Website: home-depot
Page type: receipt
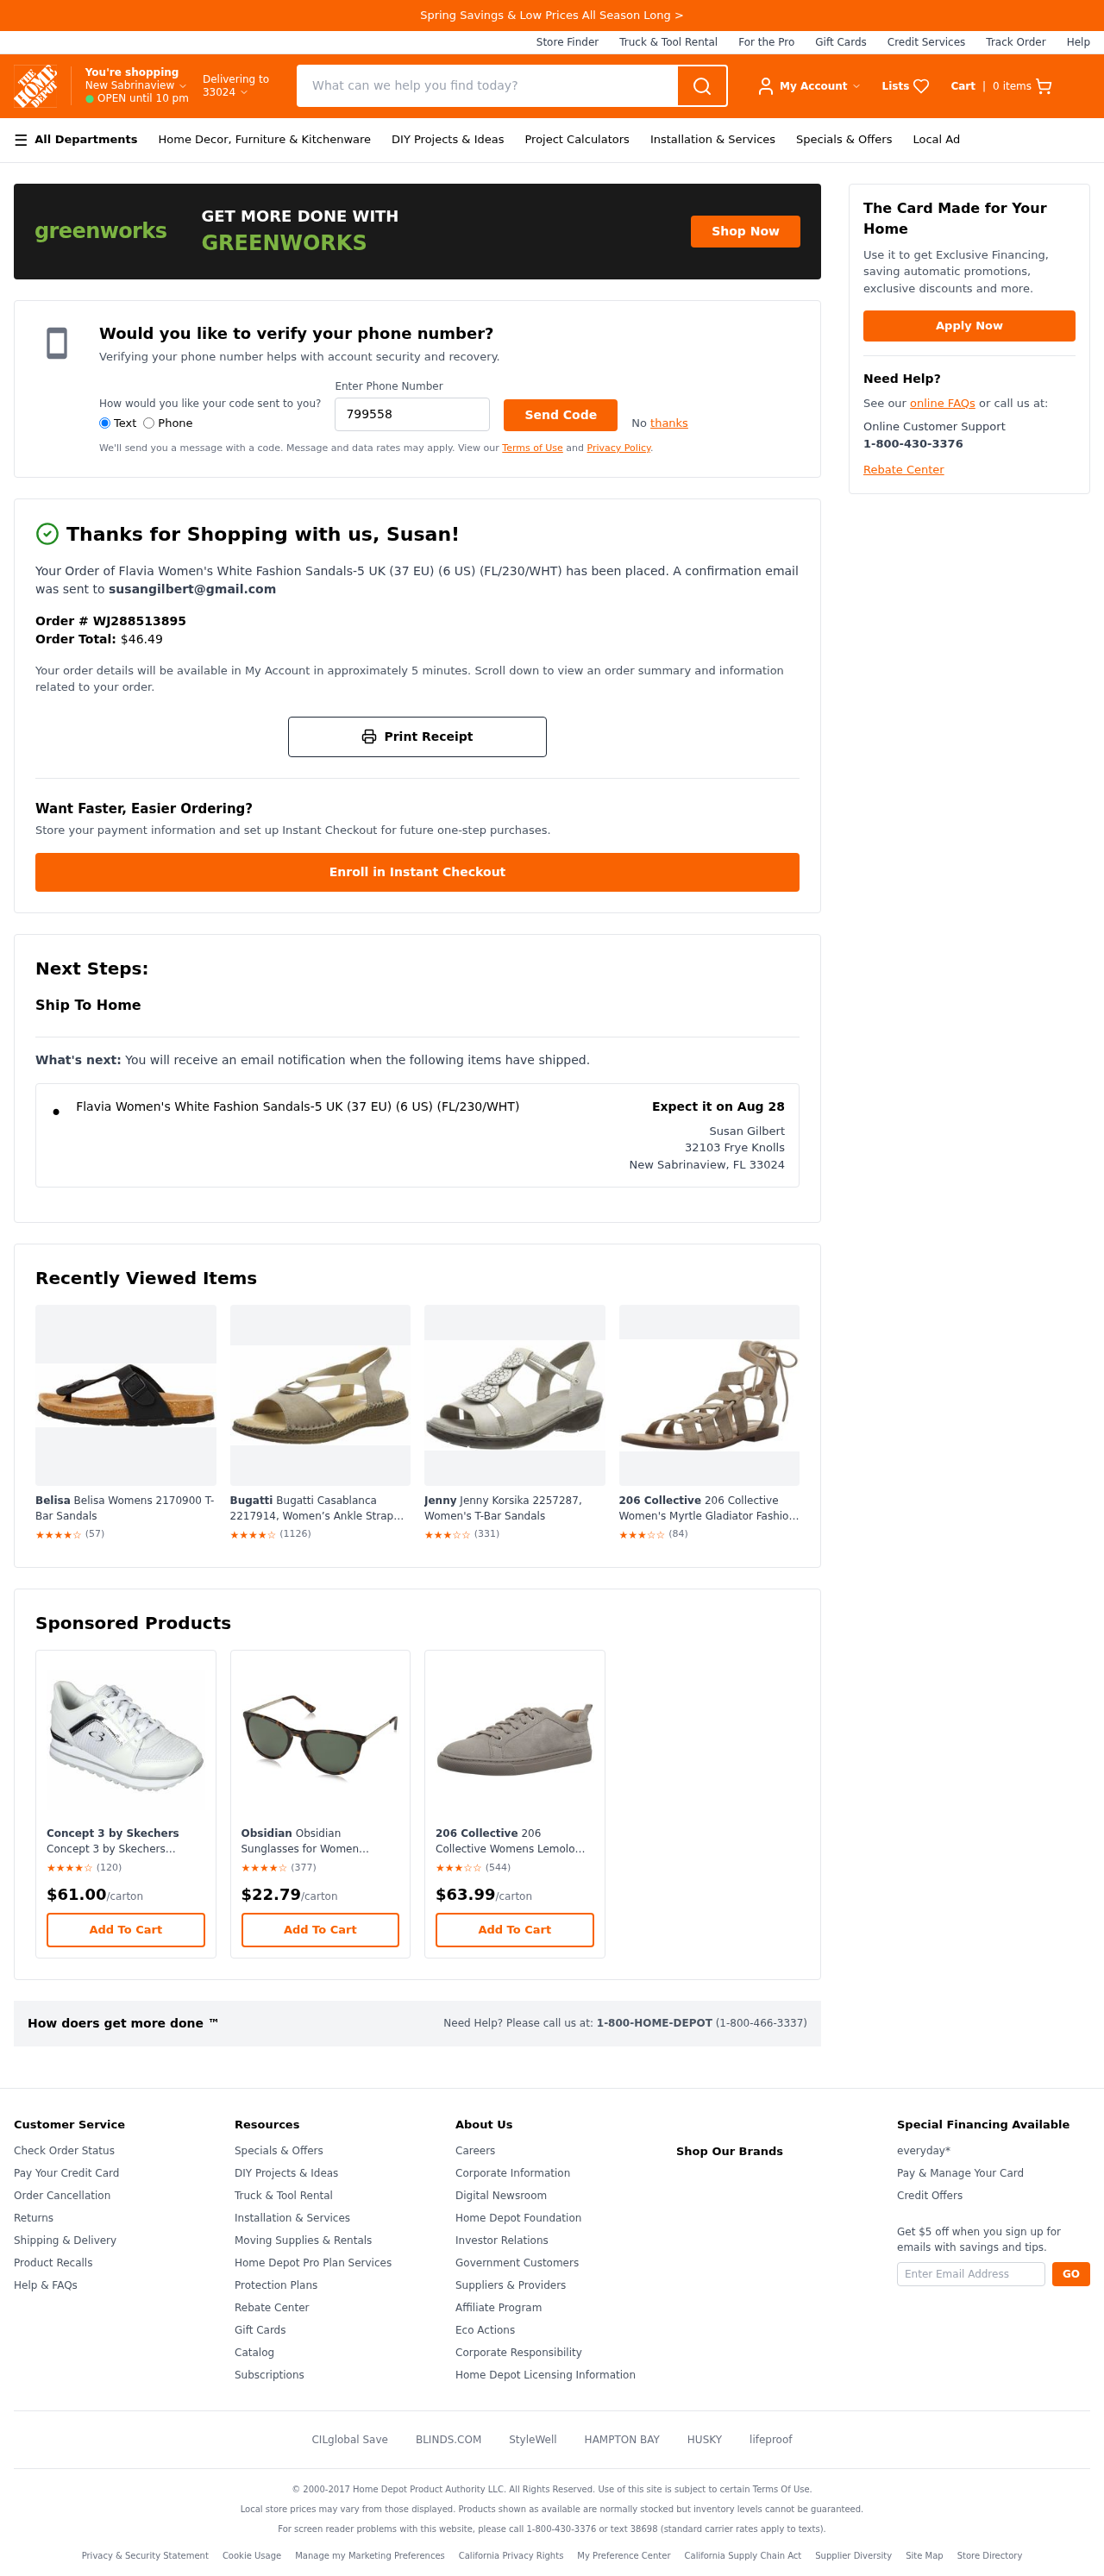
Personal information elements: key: PII_CITY
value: New Sabrinaview
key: PII_CITY_STATE_ZIP
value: New Sabrinaview, FL 33024
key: PII_EMAIL
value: susangilbert@gmail.com
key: PII_FIRSTNAME
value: Susan
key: PII_FULLNAME
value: Susan Gilbert
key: PII_PHONE
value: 7995580135
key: PII_POSTCODE
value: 33024
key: PII_STREET
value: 32103 Frye Knolls
Product elements: key: PRODUCT1_NAME
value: Flavia Women's White Fashion Sandals-5 UK (37 EU) (6 US) (FL/230/WHT)
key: PRODUCT2_NAME
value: Belisa Belisa Womens 2170900 T-Bar Sandals
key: PRODUCT2_BRAND
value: Belisa
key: PRODUCT2_RATING
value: ★★★★☆
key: PRODUCT2_NUM_RATINGS
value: (57)
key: PRODUCT3_NAME
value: Bugatti Bugatti Casablanca 2217914, Women’s Ankle Strap Sandals
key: PRODUCT3_BRAND
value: Bugatti
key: PRODUCT3_RATING
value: ★★★★☆
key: PRODUCT3_NUM_RATINGS
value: (1126)
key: PRODUCT4_NAME
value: Jenny Jenny Korsika 2257287, Women's T-Bar Sandals
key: PRODUCT4_BRAND
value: Jenny
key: PRODUCT4_RATING
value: ★★★☆☆
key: PRODUCT4_NUM_RATINGS
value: (331)
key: PRODUCT5_NAME
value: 206 Collective 206 Collective Women's Myrtle Gladiator Fashion Sandal Flat, taupe suede, 9 B US
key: PRODUCT5_BRAND
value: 206 Collective
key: PRODUCT5_RATING
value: ★★★☆☆
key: PRODUCT5_NUM_RATINGS
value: (84)
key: PRODUCT6_NAME
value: Concept 3 by Skechers Concept 3 by Skechers Surprise Hit Lace-up Fashion Sneaker, White/Silver, 4.5 UK
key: PRODUCT6_BRAND
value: Concept 3 by Skechers
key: PRODUCT6_RATING
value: ★★★★☆
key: PRODUCT6_NUM_RATINGS
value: (120)
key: PRODUCT6_PRICE
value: $61.00
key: PRODUCT7_NAME
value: Obsidian Obsidian Sunglasses for Women Fashion Round Frame 09 , Tortoise/Gold, 54 mm
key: PRODUCT7_BRAND
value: Obsidian
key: PRODUCT7_RATING
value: ★★★★☆
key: PRODUCT7_NUM_RATINGS
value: (377)
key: PRODUCT7_PRICE
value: $22.79
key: PRODUCT8_NAME
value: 206 Collective 206 Collective Womens Lemolo Lace-up Fashion Sneaker Sneaker
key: PRODUCT8_BRAND
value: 206 Collective
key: PRODUCT8_RATING
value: ★★★☆☆
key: PRODUCT8_NUM_RATINGS
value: (544)
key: PRODUCT8_PRICE
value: $63.99
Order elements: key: ORDER_NUM_ITEMS
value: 0
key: ORDER_ID
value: WJ288513895
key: ORDER_TOTAL
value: $46.49
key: ORDER_DELIVERY_DATE
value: Expect it on Aug 28